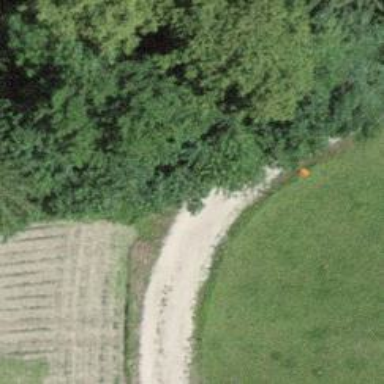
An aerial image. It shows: Compacted track with grade2 level.